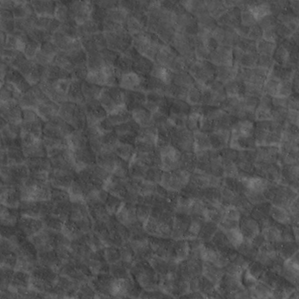
Label: non_frost